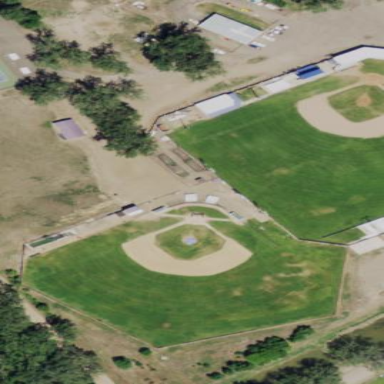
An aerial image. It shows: Baseball pitch for leisure land activities.